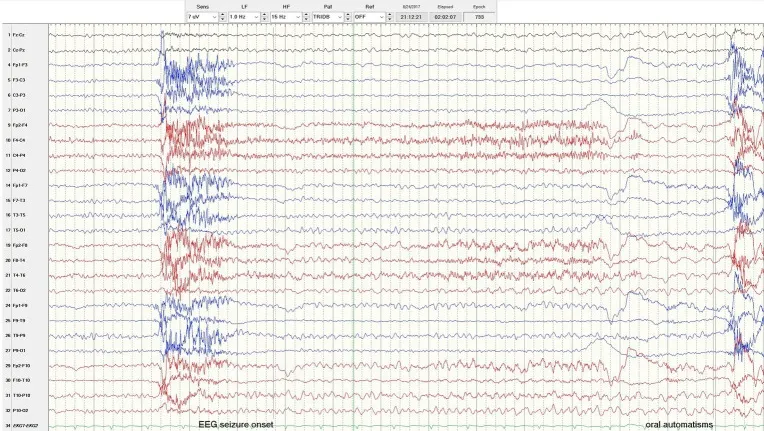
Ictal EEG from 3-day phase 1 session. EEG results showing seizure onset modified bipolar montage with sub temporal chains, sensitivity 7 microvolts/cm, high cut: 15 Hz, low cut: 1.0 Hz. At 21:12:12 the patient awoke and put right hand over his face. Electrographic onset noted at 21:12:25 with rhythmic theta in the right temporal and subtemporal chains preceded oral automatisms (marked).
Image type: electrography (eeg)